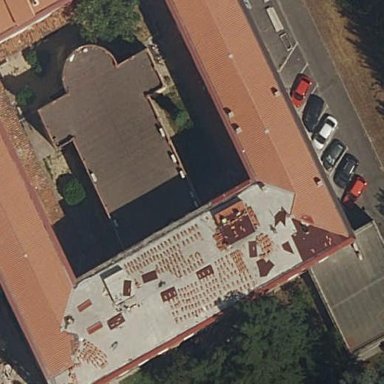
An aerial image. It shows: Dormitory building.